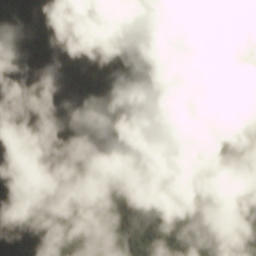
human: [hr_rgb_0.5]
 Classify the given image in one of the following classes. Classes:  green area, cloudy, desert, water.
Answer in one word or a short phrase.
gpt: cloudy